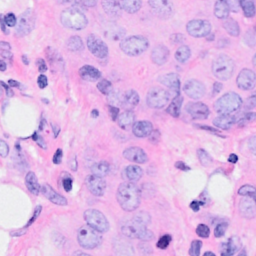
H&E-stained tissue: Breast